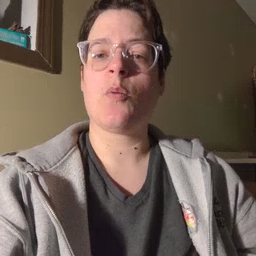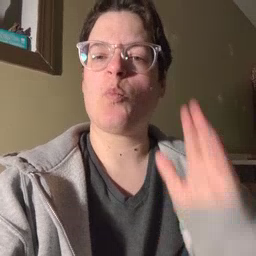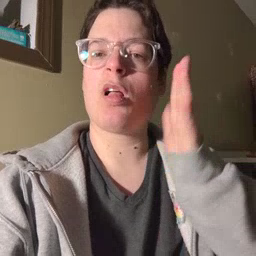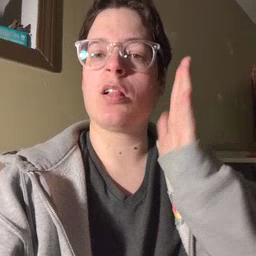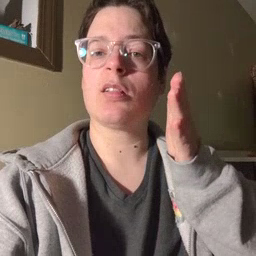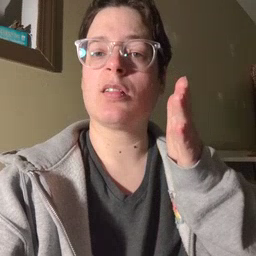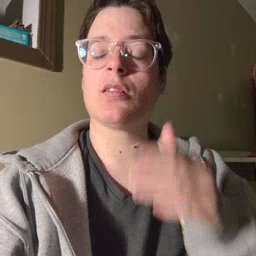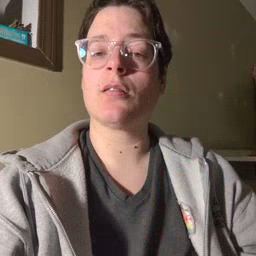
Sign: will